This is a demodulated (Hilbert-envelope) spectrum computed from a bearing vibration snapshot; the dashed markers indicate where each bearing fault type would appear (BPFO, BPFI, BSF, FTF). Determine the bearing's health state. Answer with exactly one of: normal, inner_race, outer_race, ball.
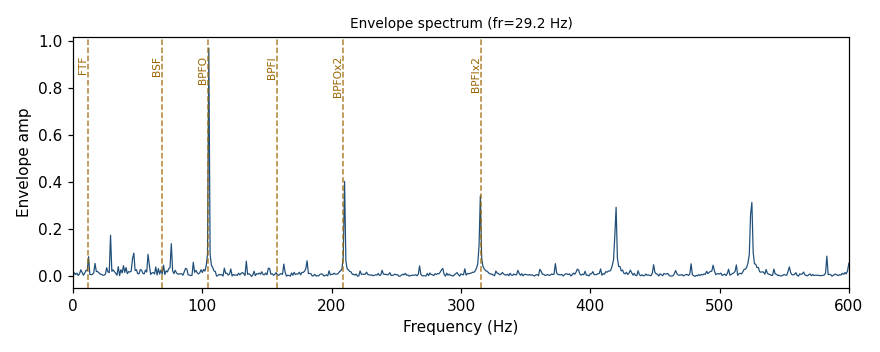
Answer: outer_race